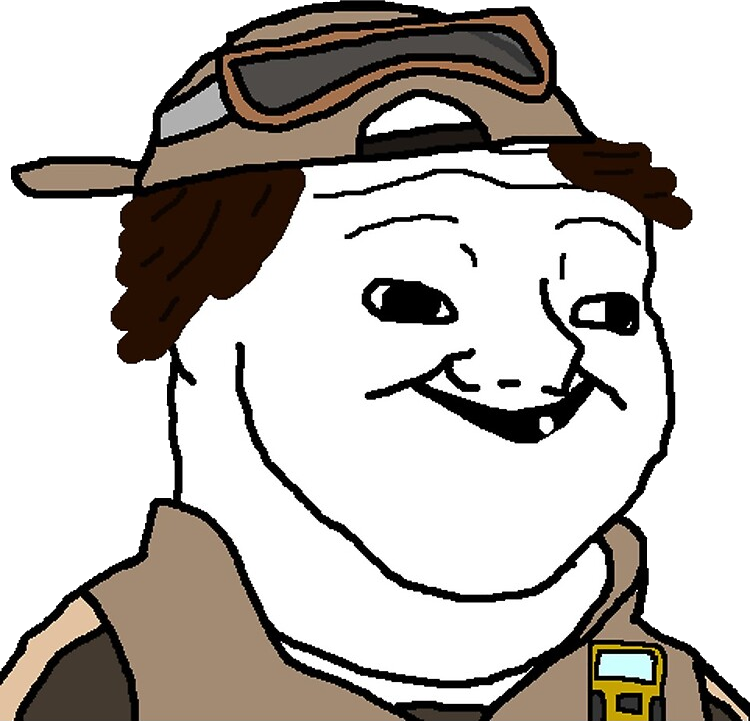
Label: 5_Brainlet